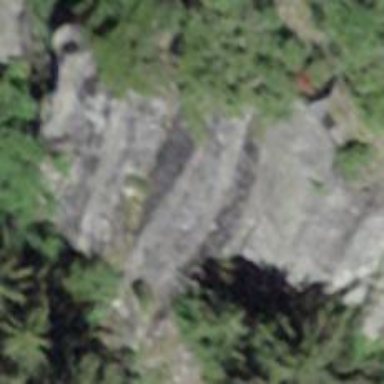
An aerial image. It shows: Natural cliff.